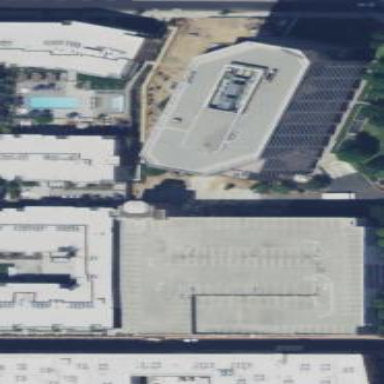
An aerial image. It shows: Office building.